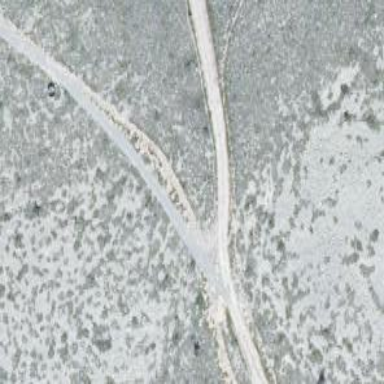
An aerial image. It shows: Path.